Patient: sex F, age 75
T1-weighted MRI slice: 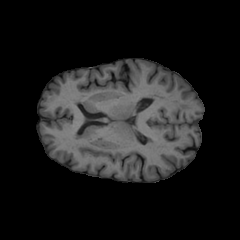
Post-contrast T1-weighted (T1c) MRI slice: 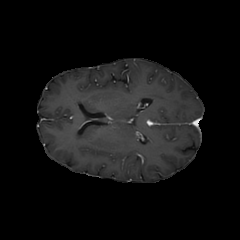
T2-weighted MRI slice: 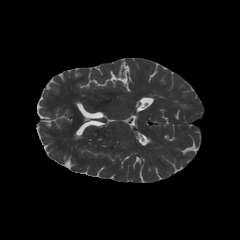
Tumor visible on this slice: no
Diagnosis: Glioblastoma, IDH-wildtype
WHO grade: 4